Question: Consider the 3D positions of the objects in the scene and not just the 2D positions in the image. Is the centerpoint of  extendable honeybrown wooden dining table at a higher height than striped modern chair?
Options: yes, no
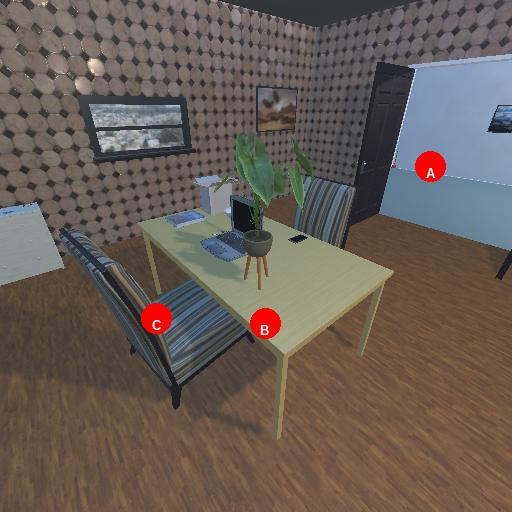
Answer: yes